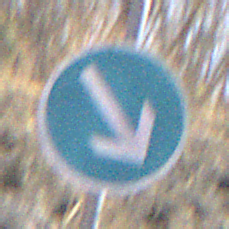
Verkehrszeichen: VorgeschriebeneVorbeifahrtRechts
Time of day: Midday
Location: Outdoor (Nature)
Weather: Clear
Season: NotSpecified
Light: Natural